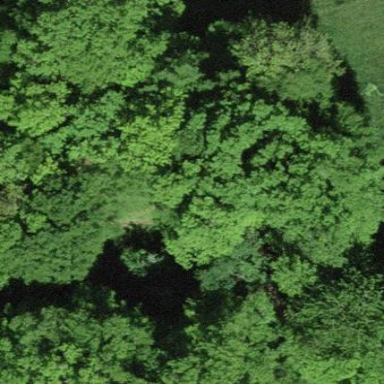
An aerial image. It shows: Forest area.